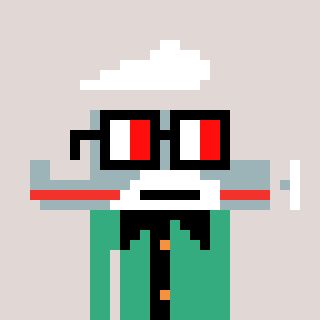
a pixel art character with square glasses with black frames and red eyes, a plane-shaped head and a teal-colored body on a warm background